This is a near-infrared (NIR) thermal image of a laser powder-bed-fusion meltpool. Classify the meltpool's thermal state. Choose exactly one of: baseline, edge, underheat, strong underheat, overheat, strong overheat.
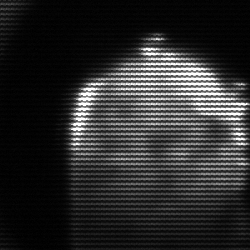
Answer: edge